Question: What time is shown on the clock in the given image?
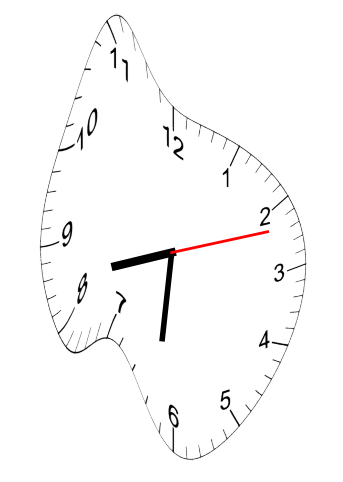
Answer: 08:31:12